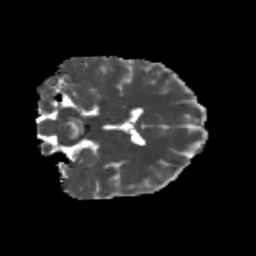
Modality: MD
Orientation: coronal
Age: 23
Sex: female
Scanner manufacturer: siemens
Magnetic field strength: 3 T
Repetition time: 3.5 s
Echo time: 0.104 s